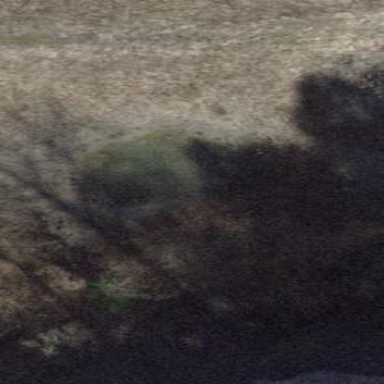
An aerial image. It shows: Peaceful pond surrounded by nature.